Question: I have a set of Bootstrap 2.3 progress bars which show async file reads, and are animated by updating their CSS properties using jQuery. The issue that I'm having is that the scale is wrong, so that for example when the progress approaches 100%, only about a third of the bar is displayed:

Since the math is correct (for instance in the image, we are in fact 94% into the process), I'm wondering how the proportions are off. The HTML (I've tried with and without the 'aria' values):
'''
<div class="progress progress-striped active" role="progressbar"
aria-valuemin="0" aria-valuemax="100">
<div class="bar" style="width: 0%;"></div>
</div>
'''
And the corresponding JS:
'''
// ... grab the bar element as a jQuery object
var progPercent = ((currentChunk + 1) / chunks) * 100;
$bar.css('width', progPercent).attr('aria-valuenow', progPercent);
console.log($bar.width()); // shows correct percentage
$bar.text($bar.width() + '%'); // text is correct
'''
What's wrong here? ;-).
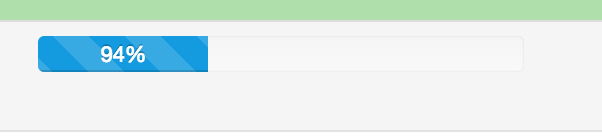
Answer: You have a tiny mistake:
add a % sign after value for the width style value as follows:
'''
$(".bar").css('width', progPercent+'%').attr('aria-valuenow', progPercent);
'''
Here is a <URL>